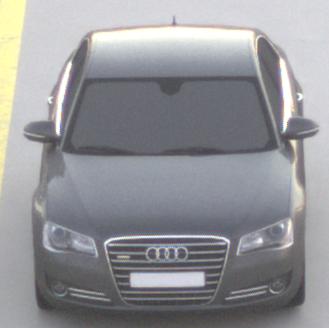
Make: Audi
Model: A8 D4
Model produced from: 2009
Model produced until: 2017
Doors: 4
Color: gray
Road condition: dry road
Daytime: sunrise or sunset
Contrast: low contrast